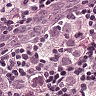
Metastatic tissue present: yes